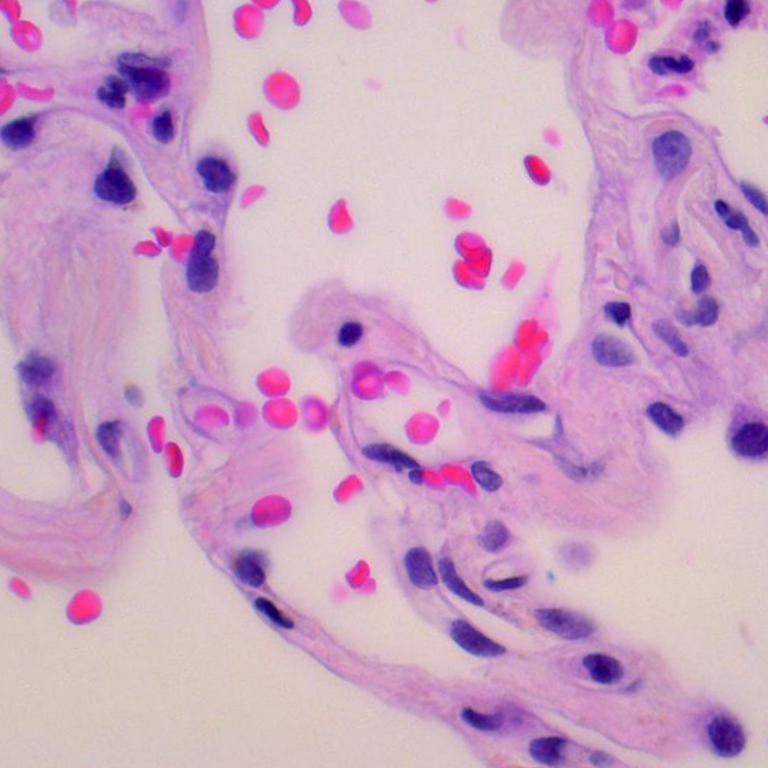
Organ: lung
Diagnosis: benign